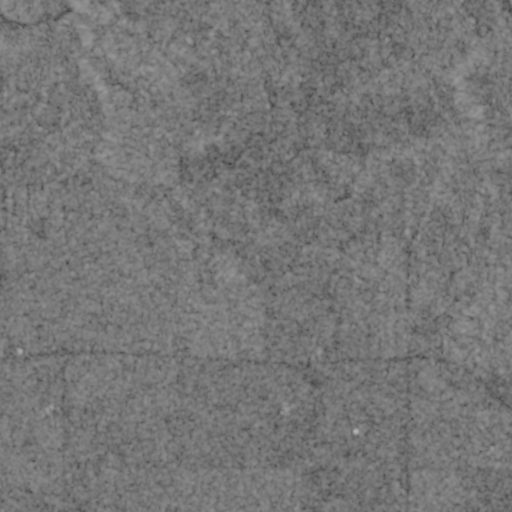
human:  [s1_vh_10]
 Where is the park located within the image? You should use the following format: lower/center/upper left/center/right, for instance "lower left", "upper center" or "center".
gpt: The park is located in the lower right of the image.
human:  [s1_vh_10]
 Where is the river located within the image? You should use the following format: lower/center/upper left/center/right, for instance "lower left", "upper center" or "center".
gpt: The river is located in the upper of the image.
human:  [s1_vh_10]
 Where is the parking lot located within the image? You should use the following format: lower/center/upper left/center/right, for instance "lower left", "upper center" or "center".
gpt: There is no parking lot in the image.

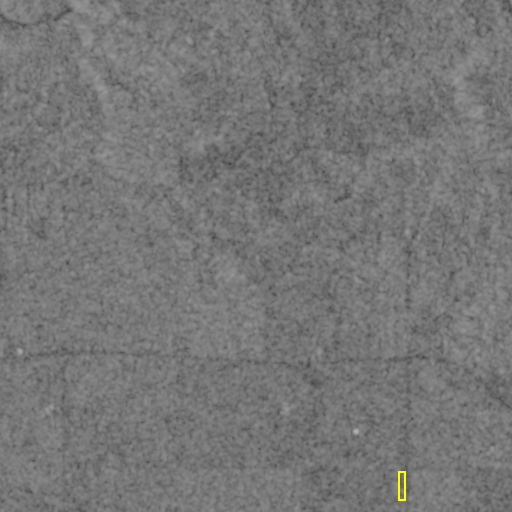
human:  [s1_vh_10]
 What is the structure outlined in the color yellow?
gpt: The structure outlined in yellow is a park.
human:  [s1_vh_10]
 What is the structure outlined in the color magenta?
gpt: There is no magenta outline.